Interaction volume radius: 5 \u00c5
Interaction volume height: 25 \u00c5
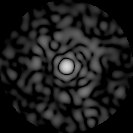
Disorder parameter: 0.7939